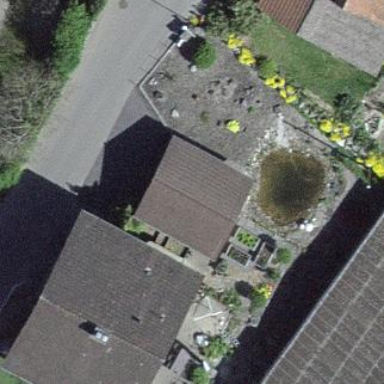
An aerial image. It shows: Garage building.